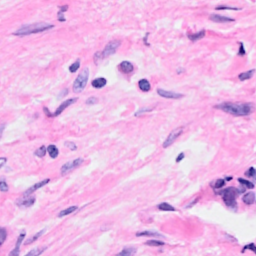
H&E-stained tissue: Breast